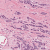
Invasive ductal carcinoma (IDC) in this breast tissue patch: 1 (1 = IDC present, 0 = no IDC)